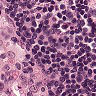
Metastatic tissue present: no